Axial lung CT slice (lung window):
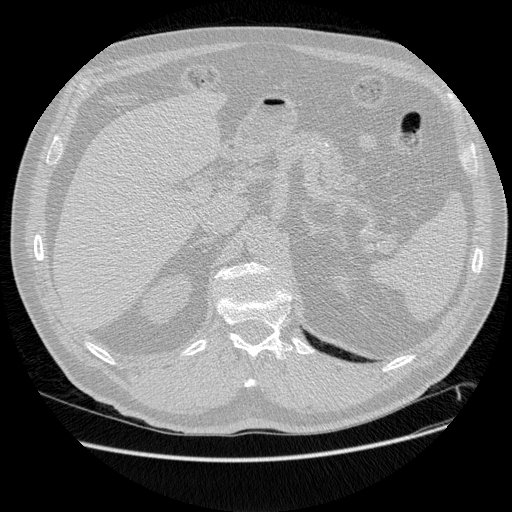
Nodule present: no